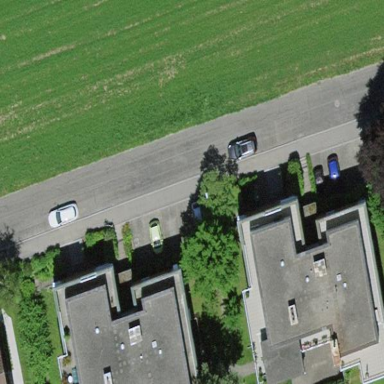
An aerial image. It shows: Residential building.